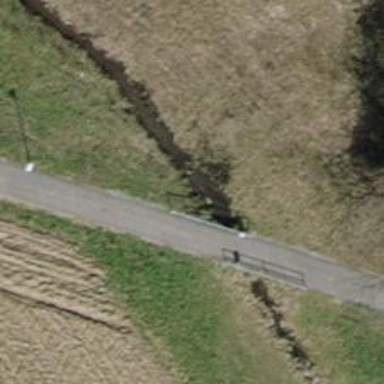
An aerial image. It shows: Tunnel passing over ditch.